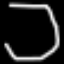
Label: octagon